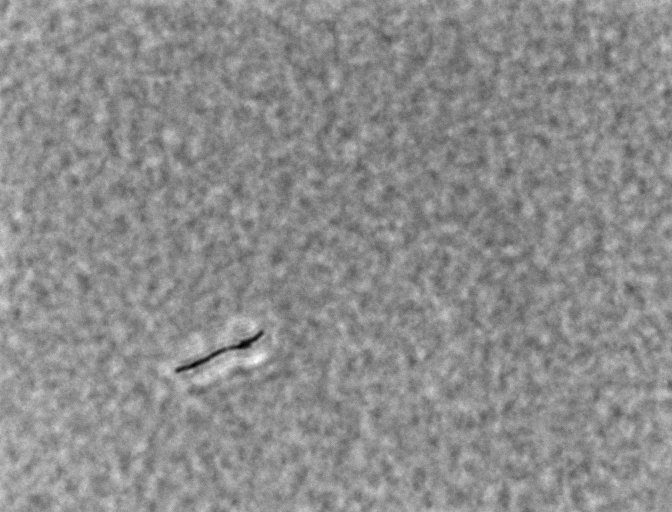
Bacillus coagulans